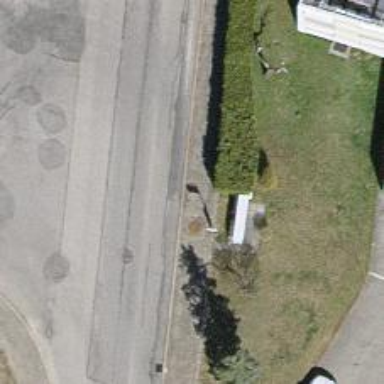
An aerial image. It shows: Bus stop with platform for public transport.